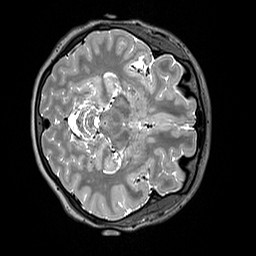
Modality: T2w
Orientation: axial
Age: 19
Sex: female
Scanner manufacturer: siemens
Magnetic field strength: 3 T
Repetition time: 3.2 s
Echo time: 0.412 s